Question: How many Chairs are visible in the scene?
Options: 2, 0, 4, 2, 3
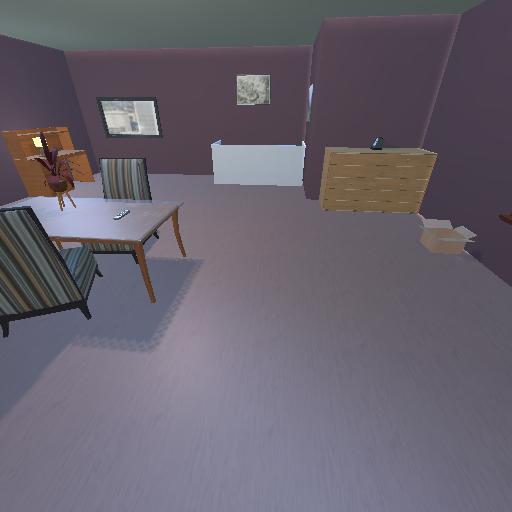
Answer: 2